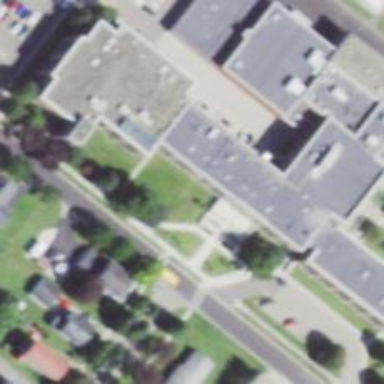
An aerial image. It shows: School.